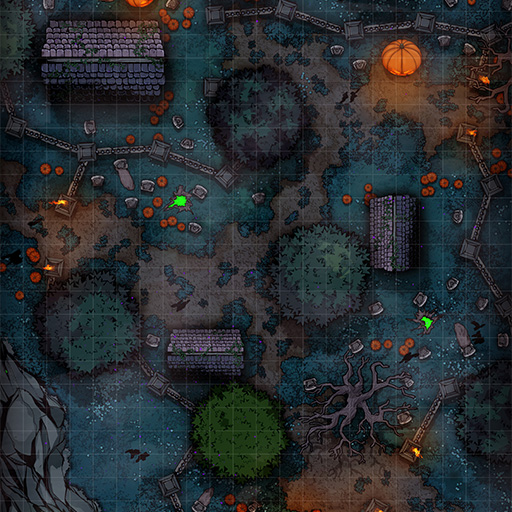
A D&D Grid Map pumpkins houses acid pools trees (Halloween Graveyard Map)